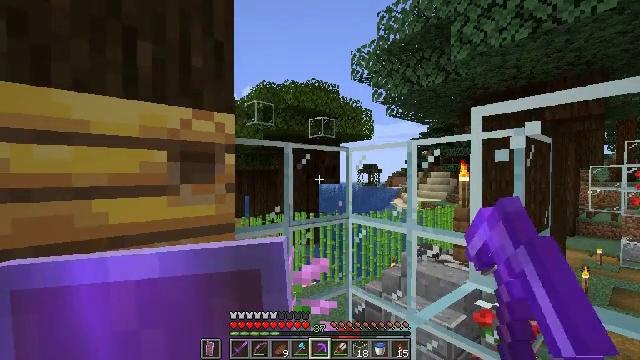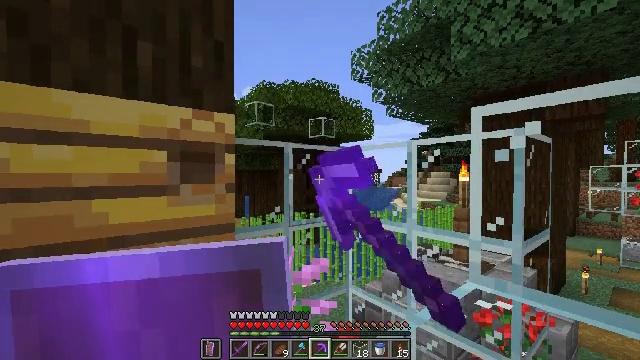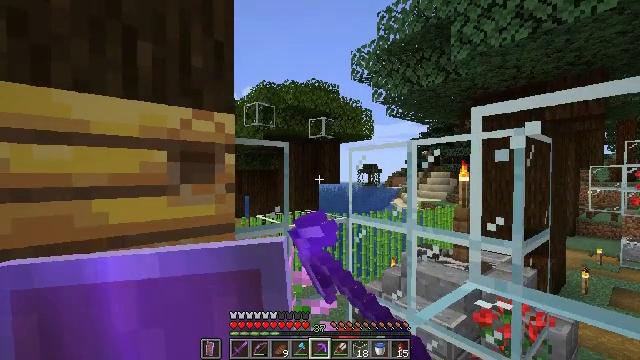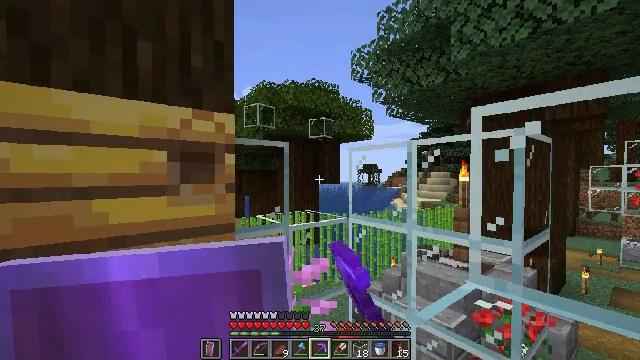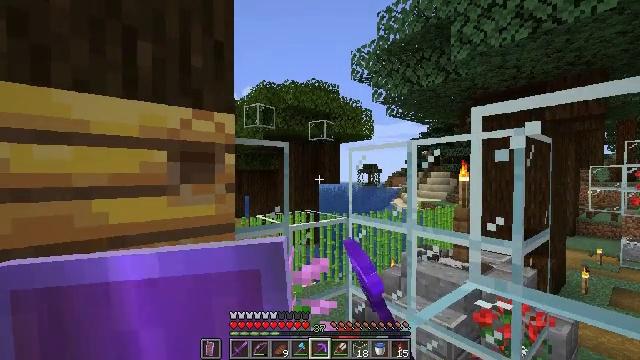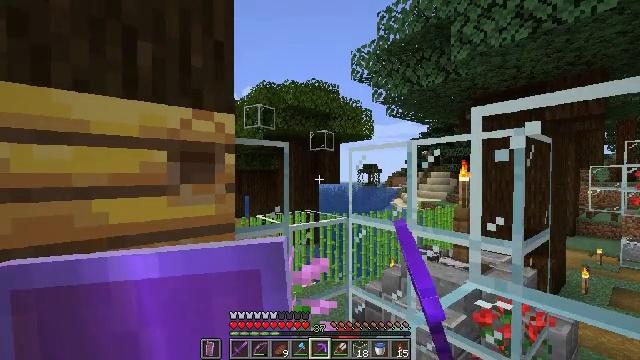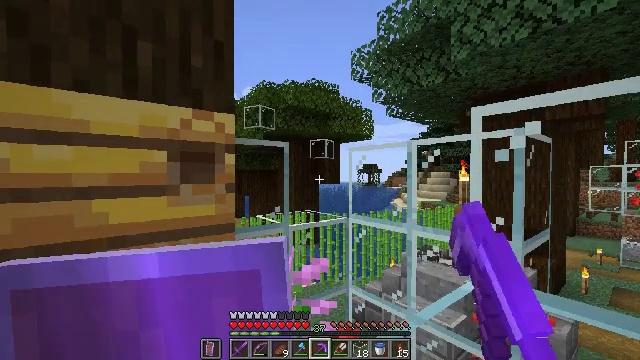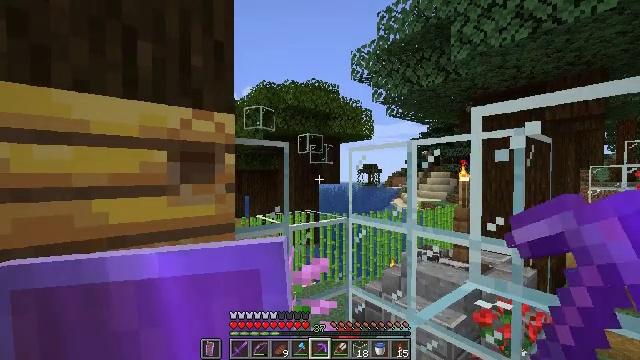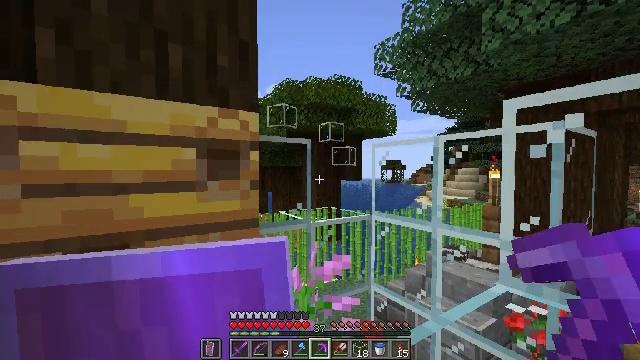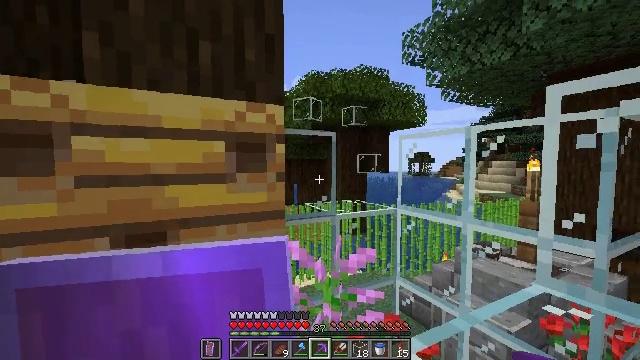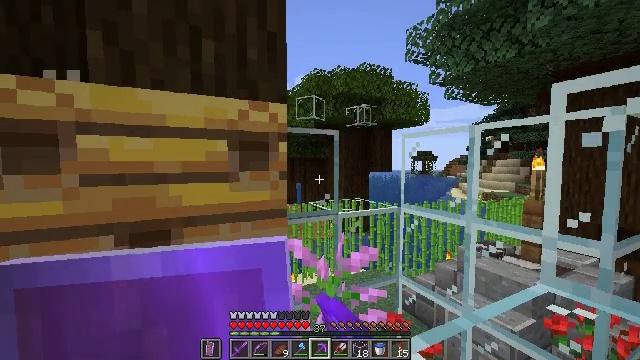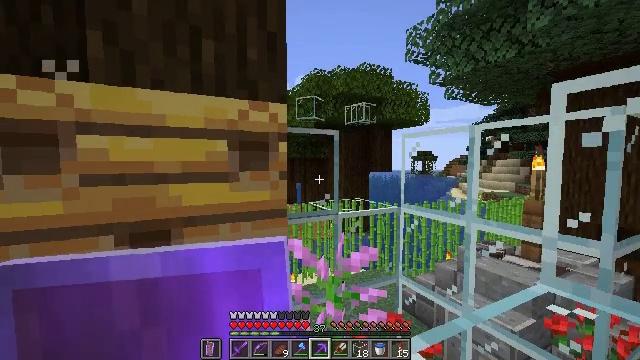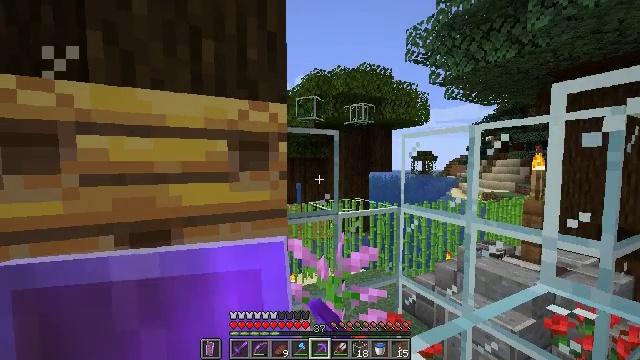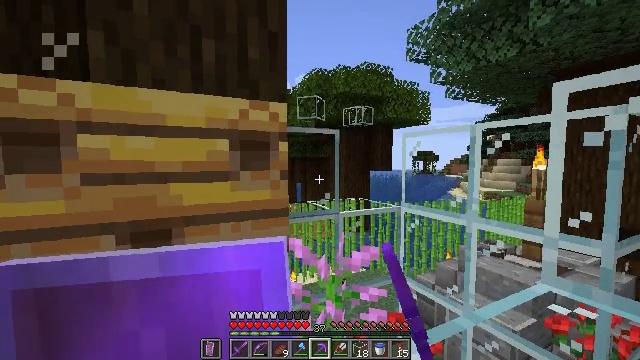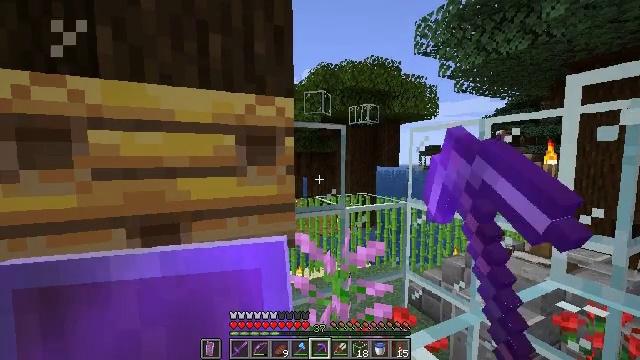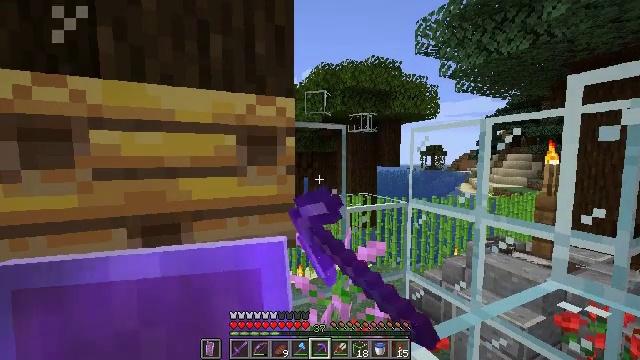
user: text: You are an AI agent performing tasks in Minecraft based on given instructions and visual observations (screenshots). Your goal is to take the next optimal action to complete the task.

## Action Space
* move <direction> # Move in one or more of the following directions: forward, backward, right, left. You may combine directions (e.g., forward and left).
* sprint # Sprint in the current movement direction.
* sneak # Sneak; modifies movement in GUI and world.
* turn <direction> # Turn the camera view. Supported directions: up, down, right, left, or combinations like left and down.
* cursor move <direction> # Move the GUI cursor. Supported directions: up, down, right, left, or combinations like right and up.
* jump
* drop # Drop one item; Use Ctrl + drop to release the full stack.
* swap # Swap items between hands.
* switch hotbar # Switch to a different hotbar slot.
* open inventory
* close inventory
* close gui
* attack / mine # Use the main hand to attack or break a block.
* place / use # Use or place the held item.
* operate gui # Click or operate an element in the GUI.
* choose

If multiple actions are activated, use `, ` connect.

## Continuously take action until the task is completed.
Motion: motion action
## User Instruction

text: Shatter the glass to collect it.
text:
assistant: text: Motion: attack / mine
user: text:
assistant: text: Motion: attack / mine
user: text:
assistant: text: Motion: attack / mine
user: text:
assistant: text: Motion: attack / mine
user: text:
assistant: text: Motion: attack / mine
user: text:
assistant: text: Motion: attack / mine
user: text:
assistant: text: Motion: attack / mine
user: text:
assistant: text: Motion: turn left, attack / mine
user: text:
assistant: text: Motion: turn left and down, attack / mine
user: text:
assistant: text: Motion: attack / mine
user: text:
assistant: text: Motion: attack / mine
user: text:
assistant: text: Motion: attack / mine
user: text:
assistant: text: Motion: attack / mine
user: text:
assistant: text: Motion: turn left and down, attack / mine
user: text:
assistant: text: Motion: attack / mine
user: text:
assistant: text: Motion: attack / mine
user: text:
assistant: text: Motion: attack / mine
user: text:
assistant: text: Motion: attack / mine
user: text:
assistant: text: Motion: attack / mine
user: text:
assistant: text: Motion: attack / mine
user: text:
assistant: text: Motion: attack / mine
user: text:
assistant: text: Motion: attack / mine
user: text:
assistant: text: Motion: attack / mine
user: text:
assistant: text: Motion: attack / mine
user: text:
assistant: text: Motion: attack / mine
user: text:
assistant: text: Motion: attack / mine
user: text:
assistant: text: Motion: attack / mine
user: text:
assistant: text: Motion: attack / mine